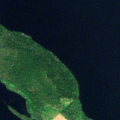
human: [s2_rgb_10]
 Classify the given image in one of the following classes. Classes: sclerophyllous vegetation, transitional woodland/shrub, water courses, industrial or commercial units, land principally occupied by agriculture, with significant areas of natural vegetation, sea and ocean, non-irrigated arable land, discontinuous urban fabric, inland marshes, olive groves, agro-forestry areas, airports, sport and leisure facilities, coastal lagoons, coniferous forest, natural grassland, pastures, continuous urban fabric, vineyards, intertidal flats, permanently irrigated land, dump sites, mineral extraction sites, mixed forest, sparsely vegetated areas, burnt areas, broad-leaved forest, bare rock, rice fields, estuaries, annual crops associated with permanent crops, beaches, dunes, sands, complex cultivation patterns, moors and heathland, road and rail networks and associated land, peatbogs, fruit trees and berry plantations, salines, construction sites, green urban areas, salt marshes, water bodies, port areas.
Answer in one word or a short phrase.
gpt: coniferous forest, water bodies